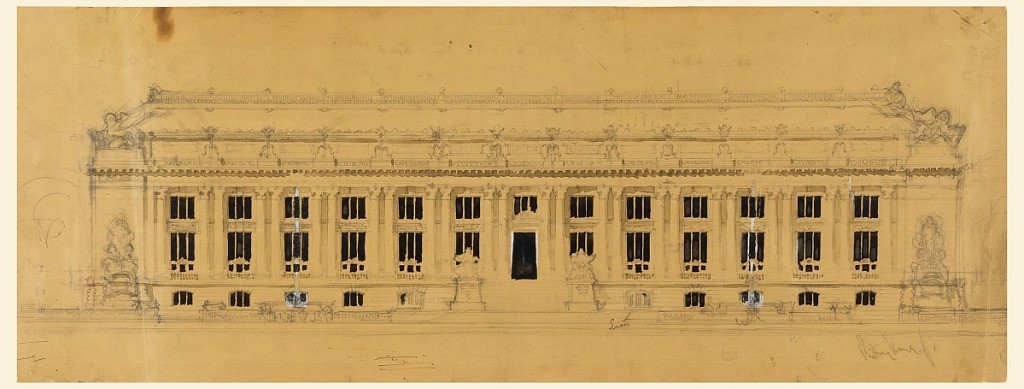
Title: Study for the Fifth Avenue Elevation of the New York Public Library
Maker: Whitney Warren Jr., American, 1864–1943
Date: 1897
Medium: Graphite, brush and ink, pen and ink on tan paper
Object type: Drawing
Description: Horizontal building with rows of windows and cornices. No lions are shown, but the word: Lion, is written at right in the steps.